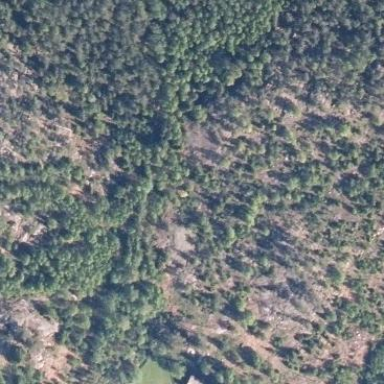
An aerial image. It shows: Landscape of bare rock.